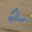
Label: 2